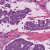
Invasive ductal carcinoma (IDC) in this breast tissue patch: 1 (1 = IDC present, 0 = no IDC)